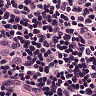
Metastatic tissue present: no